Question: I'm using 'valgrind --tool=callgrind' to profile a critical part of my C++ program.
The part itself takes less that a microsecond to execute so I'm profiling over a large number of loops over that part.
I noticed that instructions take multiples of 0.13% time to execute (percentage out of program total time to execute). So I only see 0.13, 0.26, 0.52, so on.
My question is, should I assume that this quantity measures a CPU cycle? See photo.
(The 'callgrind' output is presented graphically with 'kcachegrind'.)

Edit: By the way, looking at machine code, I see 'mov' takes 0.13 so that's probably a clock cycle indeed.
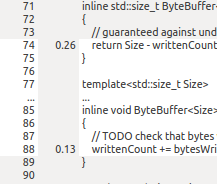
Answer: Callgrind doesn't measure CPU time. It measures instruction reads. That's where the "Ir" term comes from. If the multiples are of .13% (especially since you confirmed with mov) then it means that they are measuring a single instruction read. There are also cache simulation options that let it measure how likely you are to have cache misses.
Note that not all instructions will take the same time to execute, so the percentages do not exactly match the amount of time spent in each section. However, it still gives you a good idea of where your program is doing the most work, and likely spending the most time.